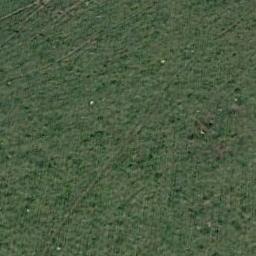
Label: meadow